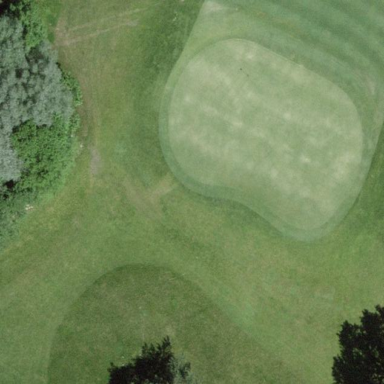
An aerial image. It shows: Golf green.